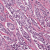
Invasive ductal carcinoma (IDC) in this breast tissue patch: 1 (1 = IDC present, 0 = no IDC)